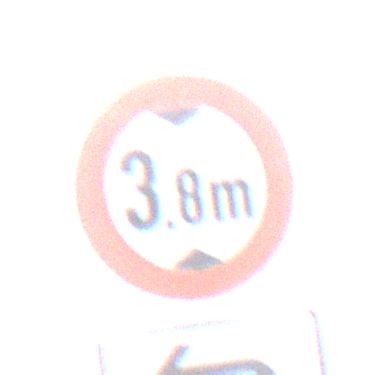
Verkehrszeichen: TatsaechlicheHoehe
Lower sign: RichtungsangabeDurchPfeile2
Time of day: Midday
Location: Outdoor (Nature)
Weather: PartlyCloudy
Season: NotSpecified
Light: Natural